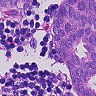
Metastatic tissue present: yes